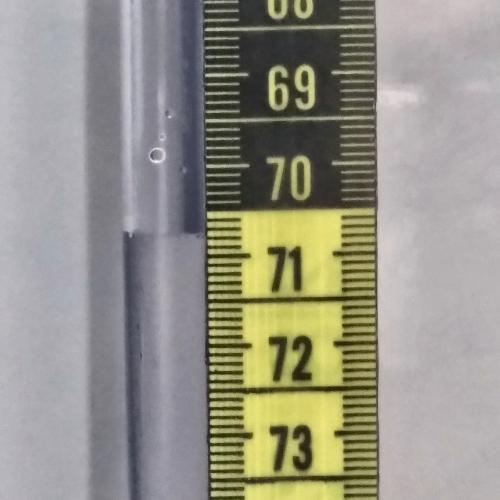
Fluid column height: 70.8 cm